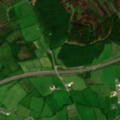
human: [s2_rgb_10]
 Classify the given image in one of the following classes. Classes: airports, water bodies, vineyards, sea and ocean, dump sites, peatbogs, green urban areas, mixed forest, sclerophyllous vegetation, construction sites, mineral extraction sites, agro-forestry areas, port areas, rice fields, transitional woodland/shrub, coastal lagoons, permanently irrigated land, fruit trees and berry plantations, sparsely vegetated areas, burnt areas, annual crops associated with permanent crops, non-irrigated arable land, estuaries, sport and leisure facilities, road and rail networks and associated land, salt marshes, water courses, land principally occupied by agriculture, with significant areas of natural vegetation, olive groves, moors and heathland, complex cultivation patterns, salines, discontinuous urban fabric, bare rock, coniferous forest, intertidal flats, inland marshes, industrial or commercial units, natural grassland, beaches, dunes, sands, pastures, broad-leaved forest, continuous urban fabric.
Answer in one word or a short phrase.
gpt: pastures, transitional woodland/shrub, peatbogs